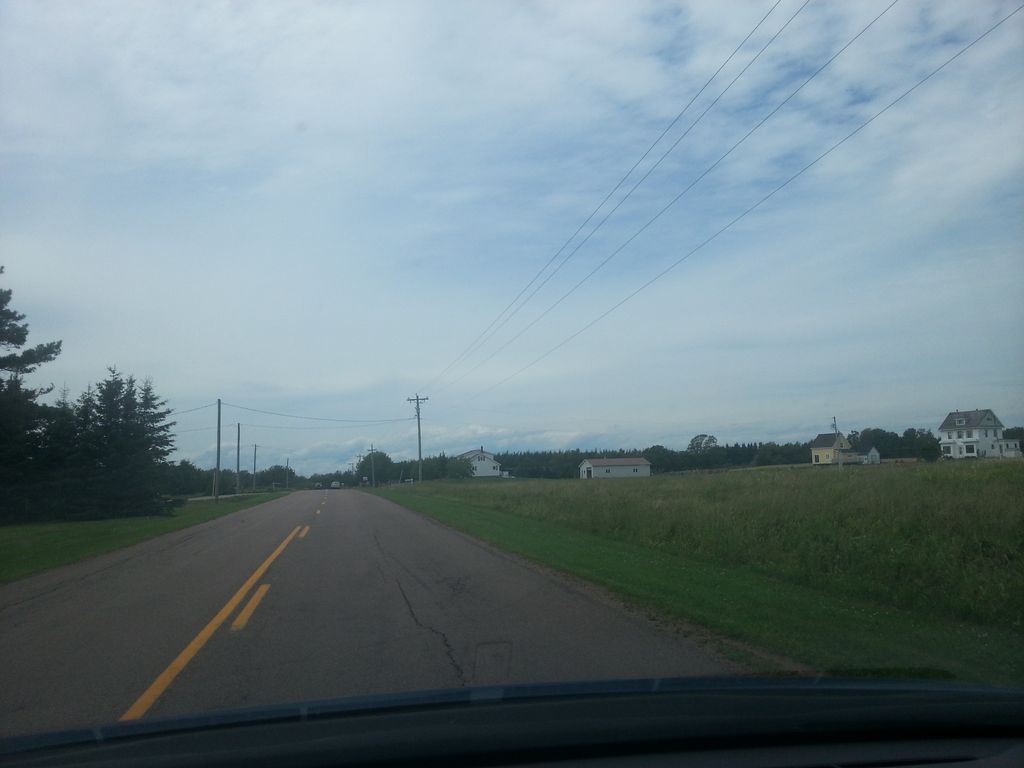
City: charlottetown